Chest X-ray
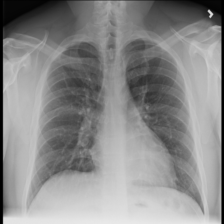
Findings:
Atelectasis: negative
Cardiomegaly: negative
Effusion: negative
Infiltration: negative
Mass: negative
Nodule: negative
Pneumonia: negative
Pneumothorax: negative
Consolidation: negative
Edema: negative
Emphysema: negative
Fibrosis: negative
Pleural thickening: negative
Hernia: negative